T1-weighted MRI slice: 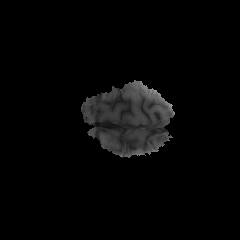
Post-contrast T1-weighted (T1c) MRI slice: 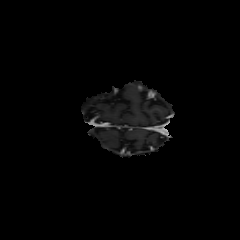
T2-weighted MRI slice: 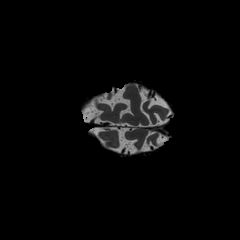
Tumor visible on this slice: no